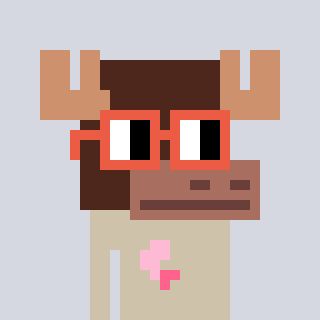
a pixel art character with square orange glasses, a moose-shaped head and a bege-colored body on a cool background